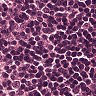
Metastatic tissue present: no